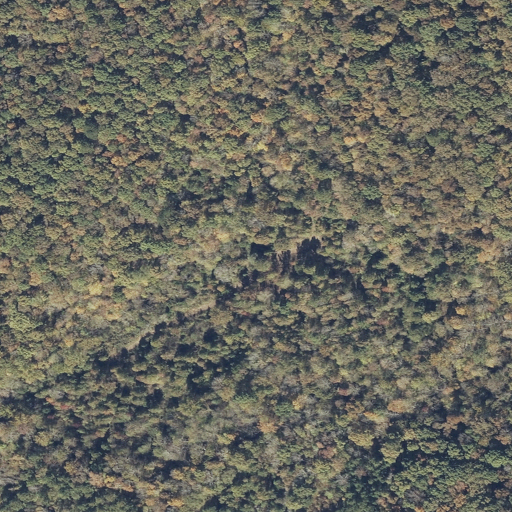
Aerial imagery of valley in Alabama named Pounders Hollow containing deciduous forest, woody wetlands, and mixed forest